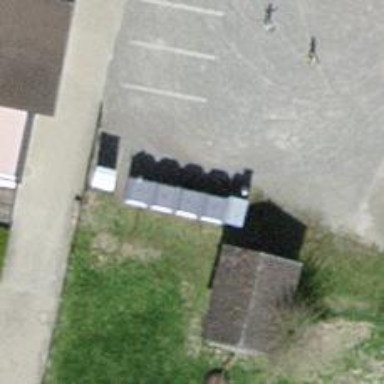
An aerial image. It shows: Recycling container for recycling.